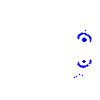
Particle: kaon